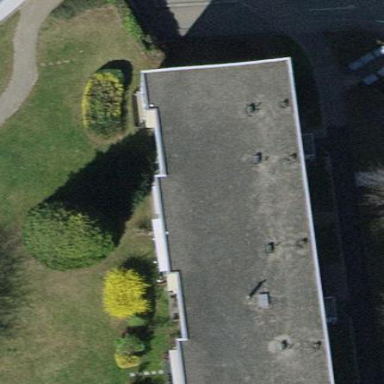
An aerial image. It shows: View of apartment building.